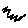
Label: zigzag